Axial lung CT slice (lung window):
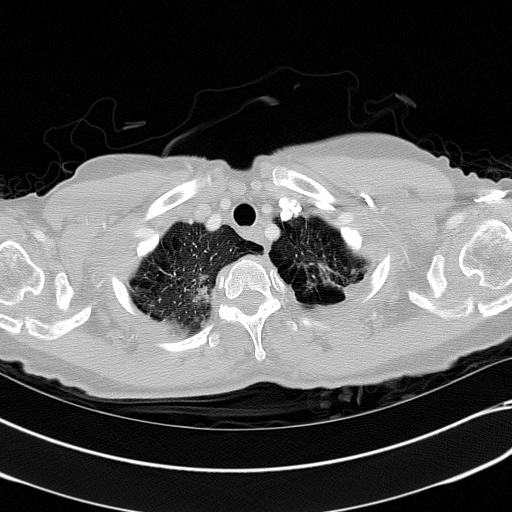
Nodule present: no